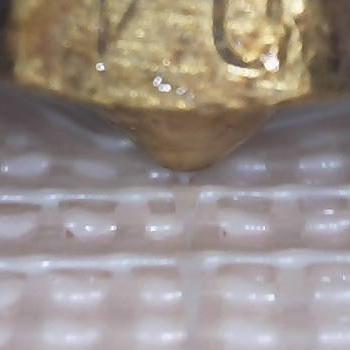
Flow rate: 33%